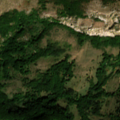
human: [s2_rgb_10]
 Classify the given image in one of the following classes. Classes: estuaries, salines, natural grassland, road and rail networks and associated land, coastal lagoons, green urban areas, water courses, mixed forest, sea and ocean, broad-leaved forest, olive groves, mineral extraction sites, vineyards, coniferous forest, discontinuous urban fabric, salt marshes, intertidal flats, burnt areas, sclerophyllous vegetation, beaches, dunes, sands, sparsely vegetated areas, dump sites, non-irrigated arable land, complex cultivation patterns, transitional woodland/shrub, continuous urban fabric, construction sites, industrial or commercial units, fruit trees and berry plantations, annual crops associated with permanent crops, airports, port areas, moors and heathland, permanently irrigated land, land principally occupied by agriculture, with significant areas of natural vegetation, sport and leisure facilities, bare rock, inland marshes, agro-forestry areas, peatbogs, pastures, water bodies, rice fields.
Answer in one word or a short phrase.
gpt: broad-leaved forest, transitional woodland/shrub, sparsely vegetated areas